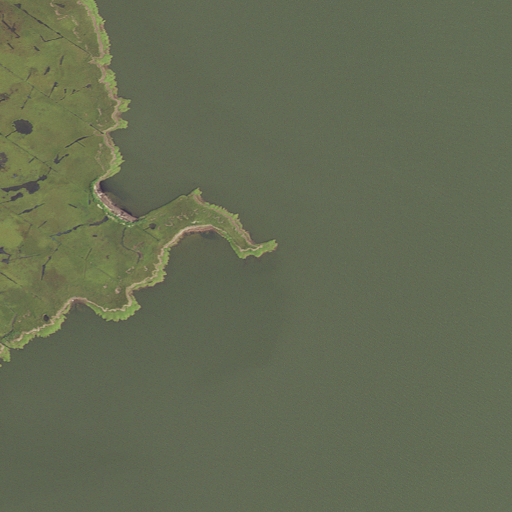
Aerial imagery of cape in Maryland named Ricks Point containing open water and herbaceous wetlands